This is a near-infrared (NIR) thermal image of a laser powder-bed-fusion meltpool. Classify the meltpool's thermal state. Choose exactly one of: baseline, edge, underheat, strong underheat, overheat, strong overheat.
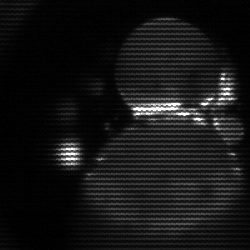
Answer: edge